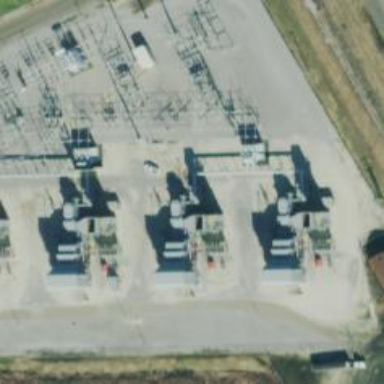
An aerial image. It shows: Gas turbine generator.